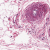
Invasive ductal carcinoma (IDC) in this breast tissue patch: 0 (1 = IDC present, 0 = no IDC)